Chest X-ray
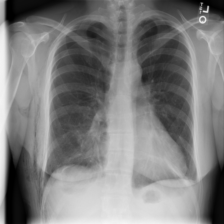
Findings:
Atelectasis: positive
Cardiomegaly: negative
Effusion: negative
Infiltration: positive
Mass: negative
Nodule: negative
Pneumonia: negative
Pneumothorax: positive
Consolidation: negative
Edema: negative
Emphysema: positive
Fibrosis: negative
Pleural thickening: negative
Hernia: negative